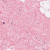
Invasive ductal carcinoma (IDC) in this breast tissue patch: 0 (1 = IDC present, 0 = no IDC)